Field crop: maize
Growth stage: 2
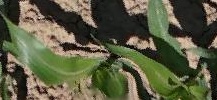
Species: maize